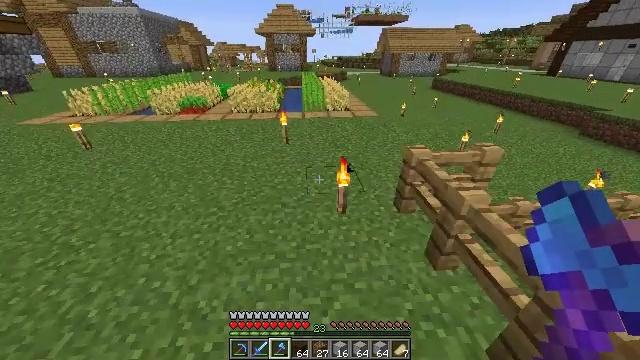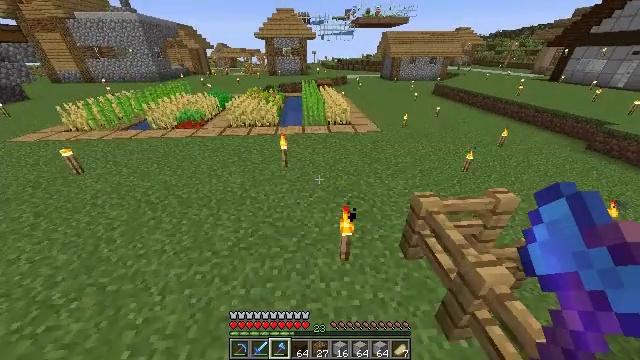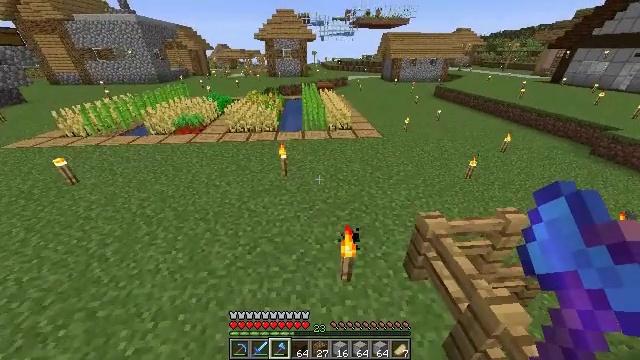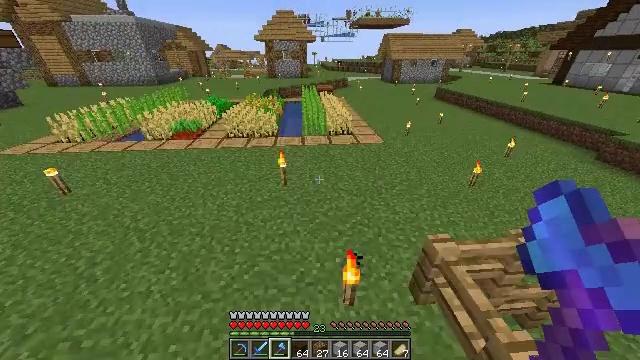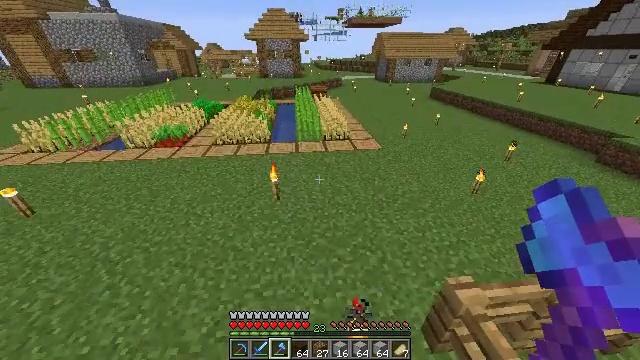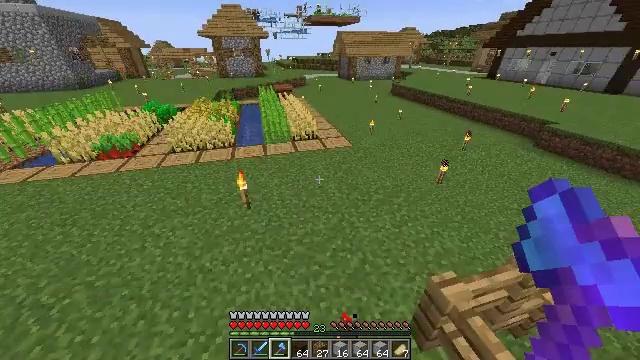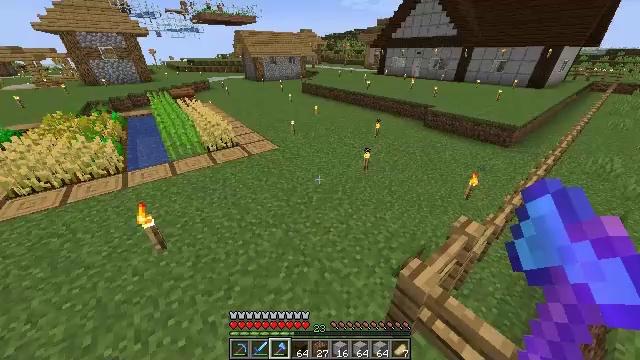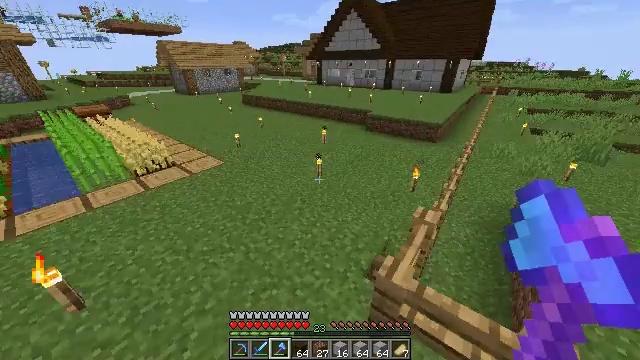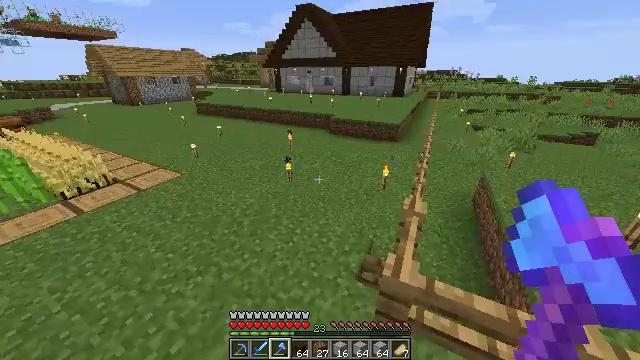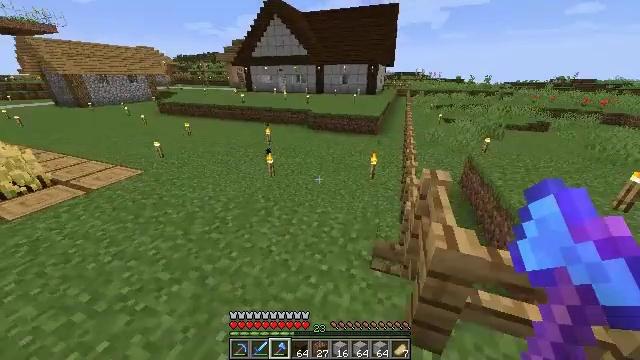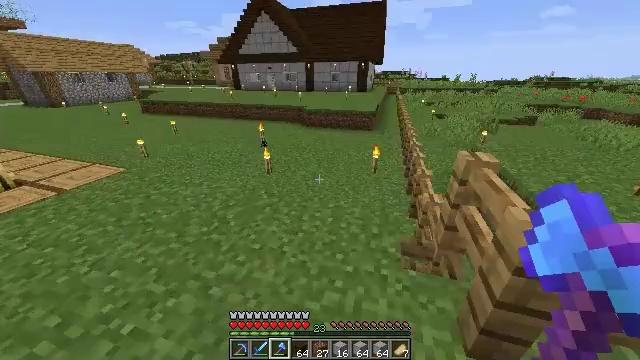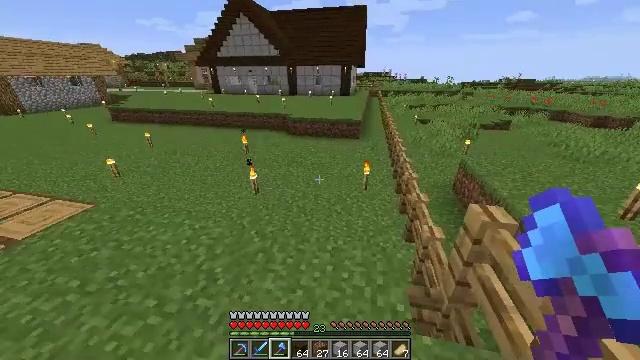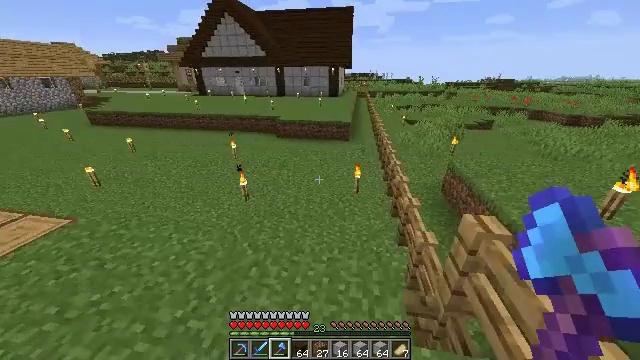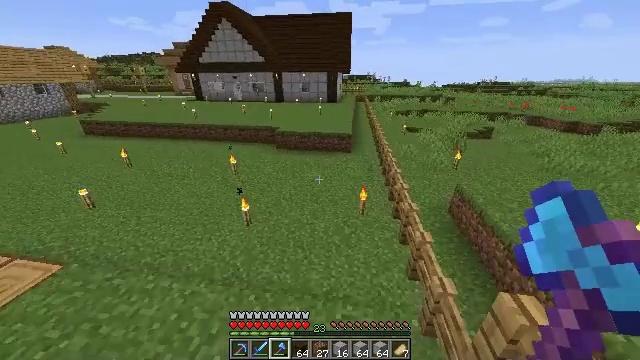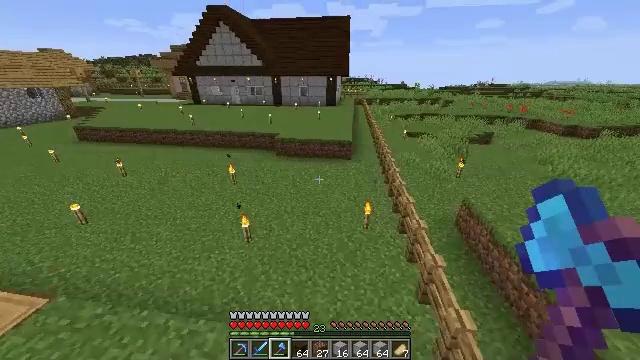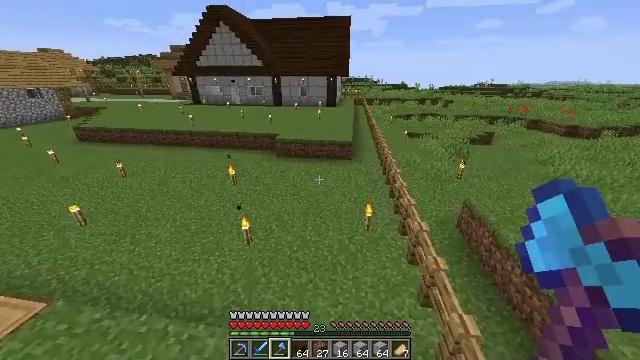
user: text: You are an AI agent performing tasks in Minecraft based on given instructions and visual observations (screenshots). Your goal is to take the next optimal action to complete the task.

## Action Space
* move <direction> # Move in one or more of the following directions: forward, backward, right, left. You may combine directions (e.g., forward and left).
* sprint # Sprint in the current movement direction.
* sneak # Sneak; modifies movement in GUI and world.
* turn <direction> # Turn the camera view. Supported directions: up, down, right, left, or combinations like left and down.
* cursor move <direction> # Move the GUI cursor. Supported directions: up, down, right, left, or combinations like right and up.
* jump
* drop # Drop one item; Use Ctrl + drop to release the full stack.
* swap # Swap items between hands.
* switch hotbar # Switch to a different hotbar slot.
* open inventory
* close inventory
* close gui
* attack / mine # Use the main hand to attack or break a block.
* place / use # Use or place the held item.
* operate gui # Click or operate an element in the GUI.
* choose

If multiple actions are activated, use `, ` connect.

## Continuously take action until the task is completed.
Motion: motion action
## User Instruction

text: Break the grass block.
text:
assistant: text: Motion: move forward, jump
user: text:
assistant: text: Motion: move forward, jump
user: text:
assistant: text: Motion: move forward, jump
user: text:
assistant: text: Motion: move forward, turn right, jump
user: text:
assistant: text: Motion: move forward, turn right, jump
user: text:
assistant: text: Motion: move forward, turn right, jump
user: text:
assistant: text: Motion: move forward, sprint, turn right and up, jump
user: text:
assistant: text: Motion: move forward, sprint, turn right and up, jump
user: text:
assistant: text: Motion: move forward, sprint, turn right, jump
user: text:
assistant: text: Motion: move forward, sprint, turn right, jump
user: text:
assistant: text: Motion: move forward, sprint, turn right, jump
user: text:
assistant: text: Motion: move forward, turn right, jump
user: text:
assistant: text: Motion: move forward, jump
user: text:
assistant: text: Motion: move forward, jump
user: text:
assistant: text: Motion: move forward, jump
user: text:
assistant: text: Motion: move forward, jump
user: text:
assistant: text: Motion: move forward, jump
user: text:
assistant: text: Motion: move forward, jump
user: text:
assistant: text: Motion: move forward, jump
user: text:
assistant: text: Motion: move forward, jump
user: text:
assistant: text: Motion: move forward, jump
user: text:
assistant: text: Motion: move forward, jump
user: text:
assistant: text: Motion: move forward, jump
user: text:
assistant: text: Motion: move forward, sprint, jump
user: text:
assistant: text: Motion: move forward, sprint, jump
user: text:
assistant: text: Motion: move forward, sprint, jump
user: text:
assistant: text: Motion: move forward, jump
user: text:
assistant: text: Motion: move forward, jump
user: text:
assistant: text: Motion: move forward, jump
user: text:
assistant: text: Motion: move forward, jump